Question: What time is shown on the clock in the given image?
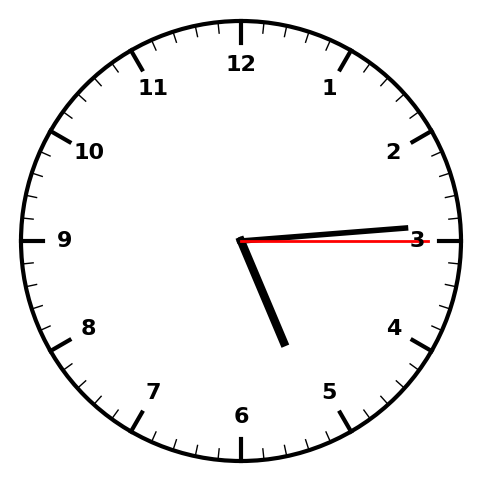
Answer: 05:14:15